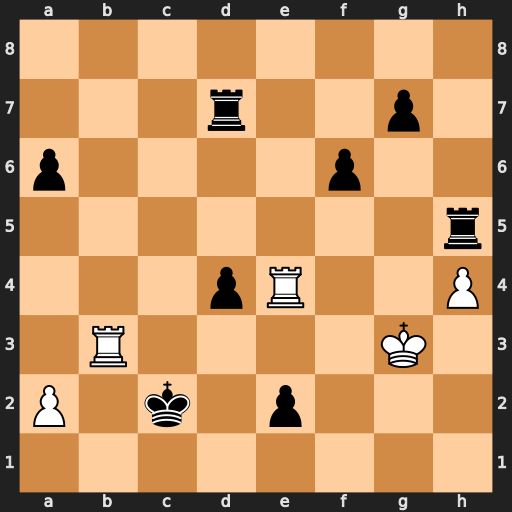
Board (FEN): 8/3r2p1/p4p2/7r/3pR2P/1R4K1/P1k1p3/8
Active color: w
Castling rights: -
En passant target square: -
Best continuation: Rxe2+ Kc1 Rf3 Kd1 Rb2